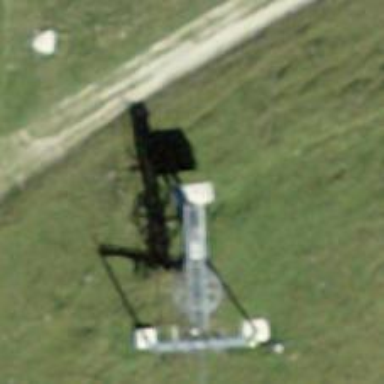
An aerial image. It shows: Pylon for aerialway.